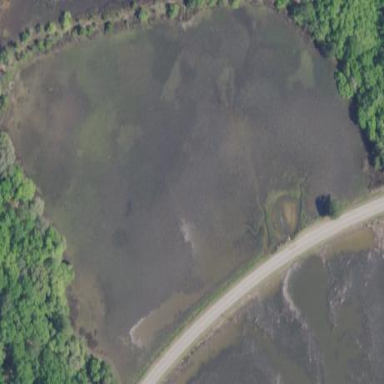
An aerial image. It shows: Tidal marsh wetland area.